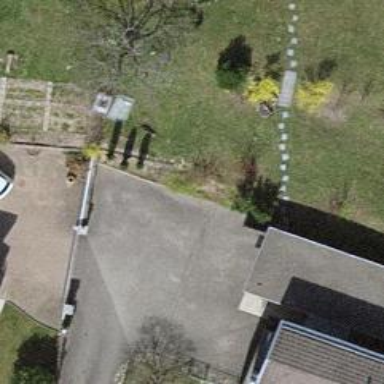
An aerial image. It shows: Deciduous broadleaved tree in garden.